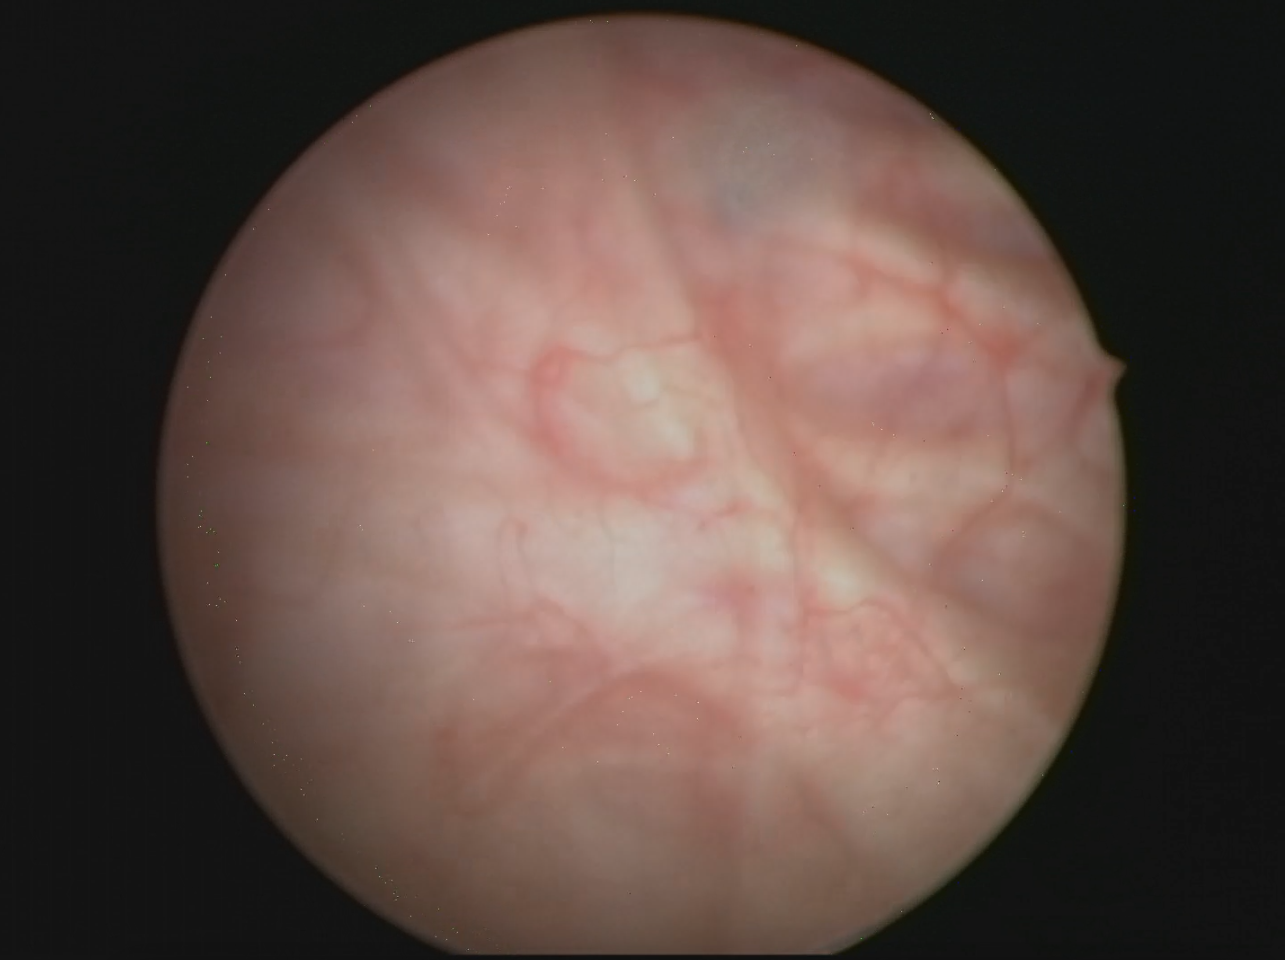
Modality: WLC
Class: Anatomical landmarks
Subclass: Trabeculation
Lesion: L0
Bladder cancer association: No